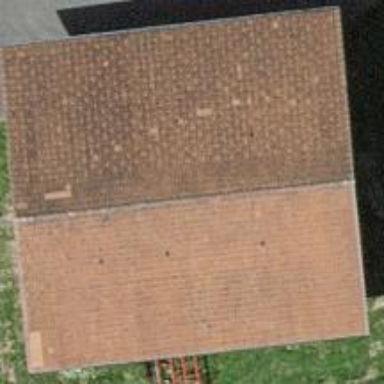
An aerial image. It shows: Barn.